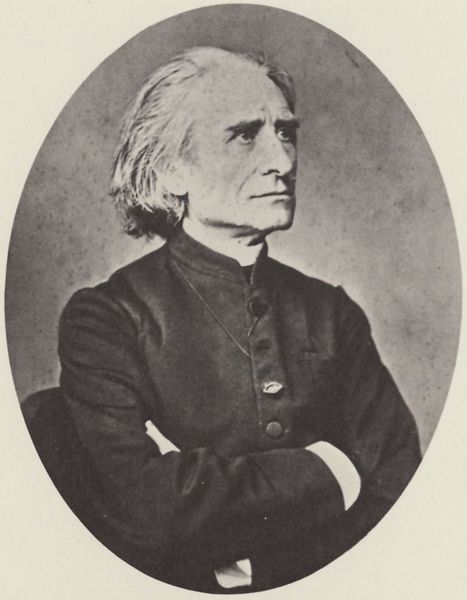
Titel: Franz Liszt
Künstler: Joseph Albert
Standort: München
Institution: Bildarchiv Bruckmann-Verlag
Schlagwörter: mann, weiß, frau, frisur, grau, köpfe, mund, nase, ohr, profil, schwarz, stuhl, blick, alt, jacke, richter, wand, arme, augen, falten, gesicht, kragen, lang, ärmel, bildnis, hände, portrait, porträt, geistlicher, haare, halbfigur, lange haare, mantel, augenbrauen, kinn, schultern, kreis, oval, rund, tondo, lehne, kette, amerika, knopfloch, streng, brauen, pianist, denkend, knöpfe, jackett, knopfleiste, foto, fotografie, photographie, hager, komponist, schwarzweiß, manschette, manschetten, stehkragen, franz, portrai, verschränkt, pfarrer, halbprofil, rasiert, portät, unsichtbar, pastor, priester, persönlichkeit, fotographie, selbstbewusst, gekreuzt, strähnen, ovaal, photografie, einrahmung, gra, passepartout, bartlos, nadar, verschränkte arme, arme verschränkt, kinne, aristokratisch, große nase, lange, innenaufnahme, alfred morse, edison, falkentyp, karegen, morse, stehbundkragen, stehtbund, verschränkung, zurückgekämmt, daguerre, liszt, blick nach oben, dunkler anzug, scmale lippen, weisse manschetten